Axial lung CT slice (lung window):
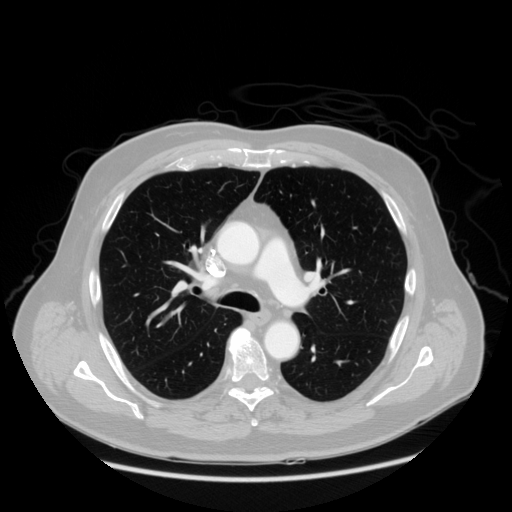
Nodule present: no